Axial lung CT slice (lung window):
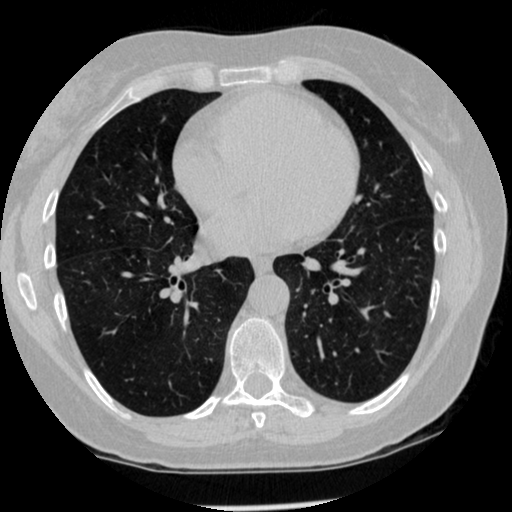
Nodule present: no